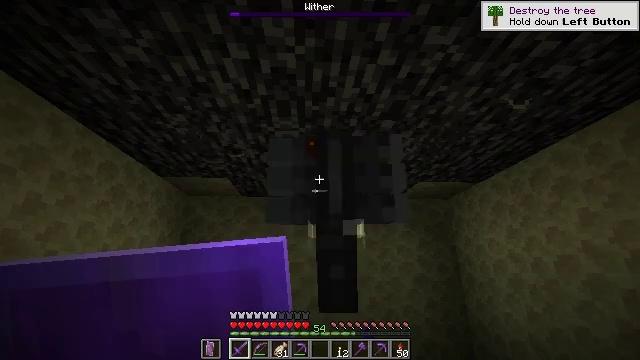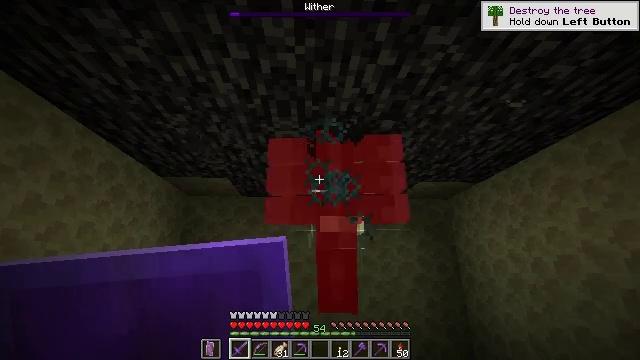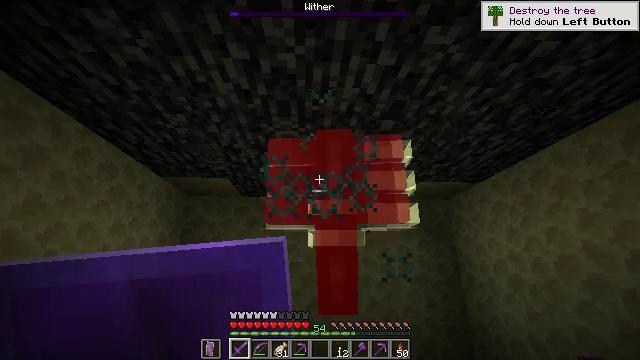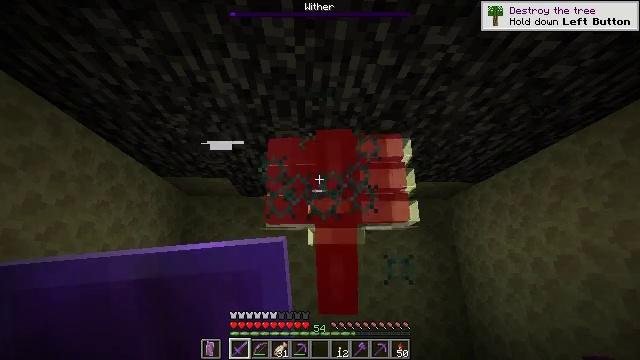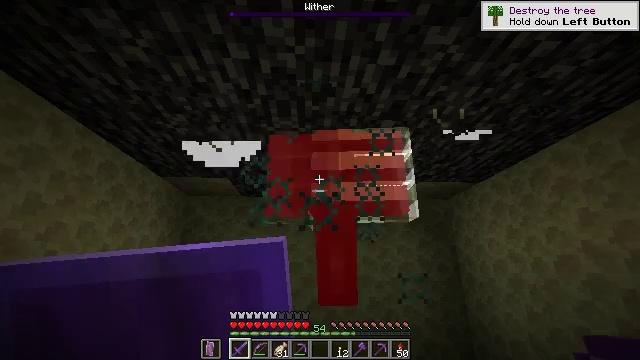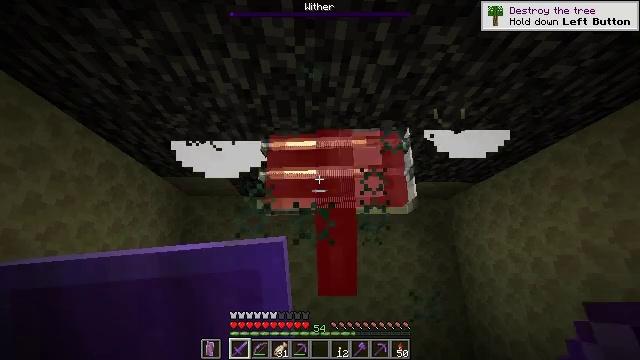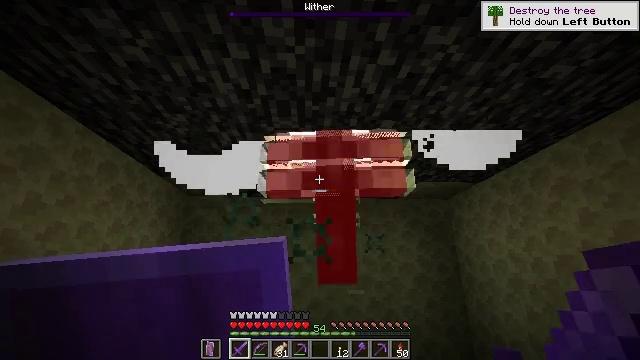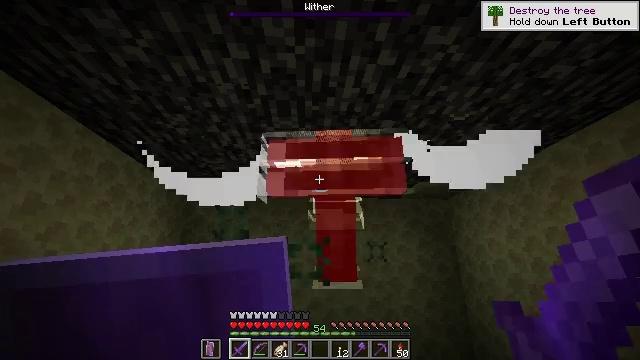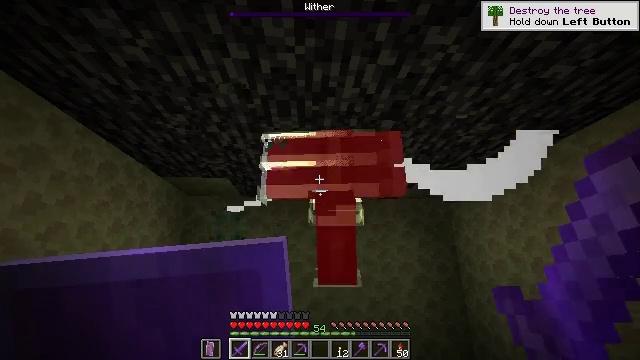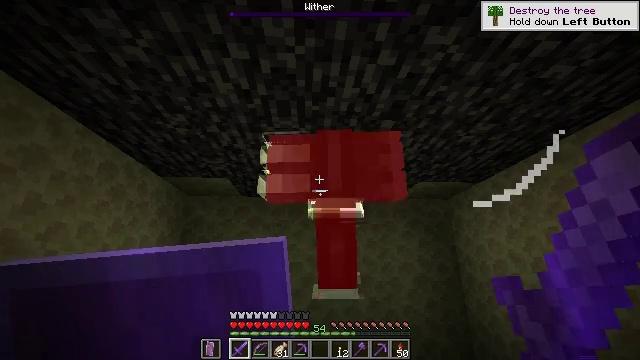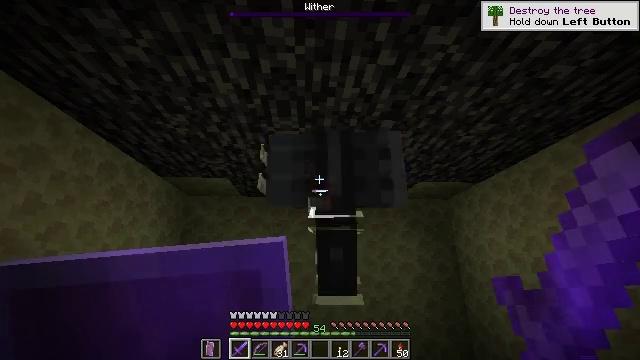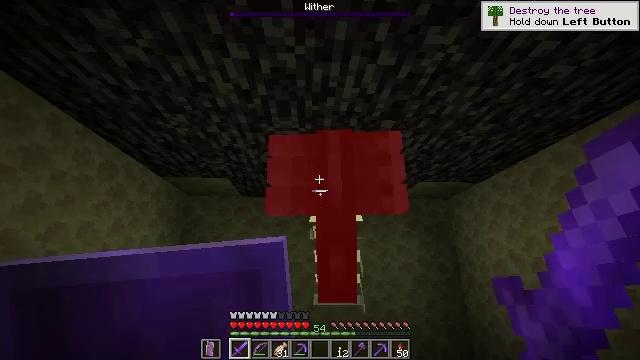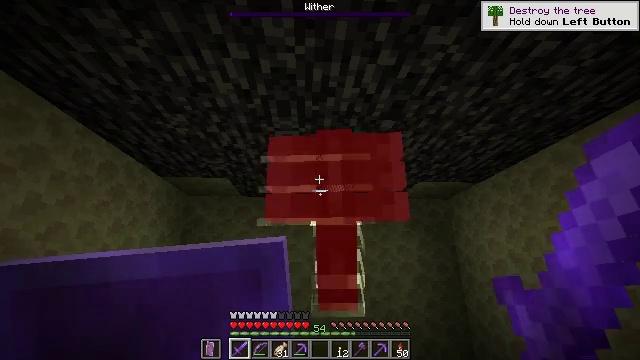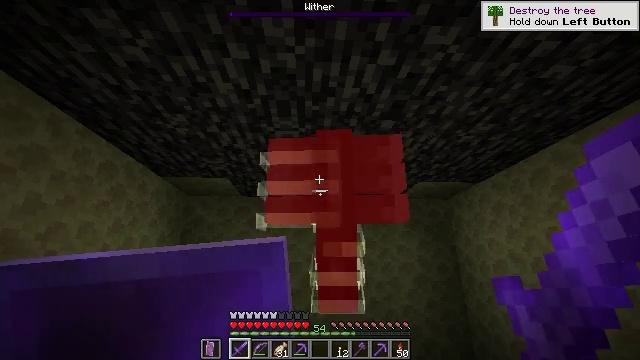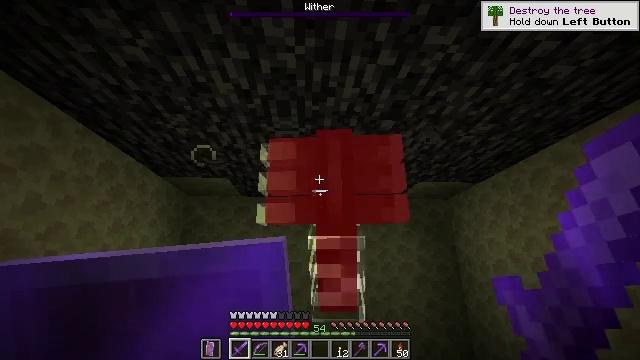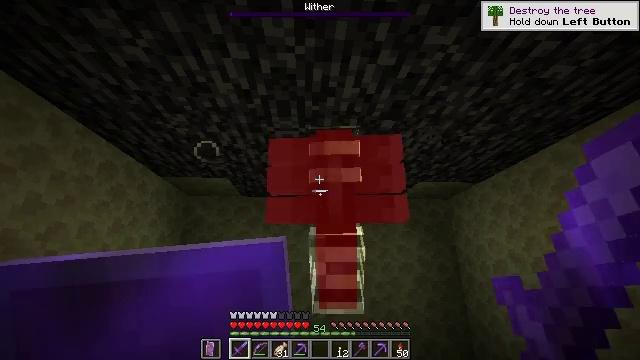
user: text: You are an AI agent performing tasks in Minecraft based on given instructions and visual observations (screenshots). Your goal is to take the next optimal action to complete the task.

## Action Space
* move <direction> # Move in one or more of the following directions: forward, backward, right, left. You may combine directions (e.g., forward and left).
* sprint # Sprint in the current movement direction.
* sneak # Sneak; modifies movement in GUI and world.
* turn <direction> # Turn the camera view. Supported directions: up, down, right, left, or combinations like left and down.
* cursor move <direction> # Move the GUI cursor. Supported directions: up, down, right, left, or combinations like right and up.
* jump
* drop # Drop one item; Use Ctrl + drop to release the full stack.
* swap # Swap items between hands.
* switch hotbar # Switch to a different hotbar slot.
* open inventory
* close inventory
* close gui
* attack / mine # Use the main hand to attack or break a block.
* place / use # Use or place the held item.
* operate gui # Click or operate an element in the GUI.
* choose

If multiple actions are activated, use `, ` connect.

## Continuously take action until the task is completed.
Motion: motion action
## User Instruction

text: Kill the wither.
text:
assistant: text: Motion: attack / mine
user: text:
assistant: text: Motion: no_op
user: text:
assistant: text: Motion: no_op
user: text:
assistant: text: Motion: no_op
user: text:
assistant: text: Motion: no_op
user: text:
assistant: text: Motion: no_op
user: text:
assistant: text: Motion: no_op
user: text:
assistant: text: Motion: no_op
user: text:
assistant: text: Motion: no_op
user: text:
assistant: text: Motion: no_op
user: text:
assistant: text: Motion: no_op
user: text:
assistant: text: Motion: no_op
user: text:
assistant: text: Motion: no_op
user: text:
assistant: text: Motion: no_op
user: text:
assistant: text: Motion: no_op
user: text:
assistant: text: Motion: attack / mine
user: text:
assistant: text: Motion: attack / mine
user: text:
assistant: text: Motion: attack / mine
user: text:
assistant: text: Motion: attack / mine
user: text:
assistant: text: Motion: attack / mine
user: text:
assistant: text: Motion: no_op